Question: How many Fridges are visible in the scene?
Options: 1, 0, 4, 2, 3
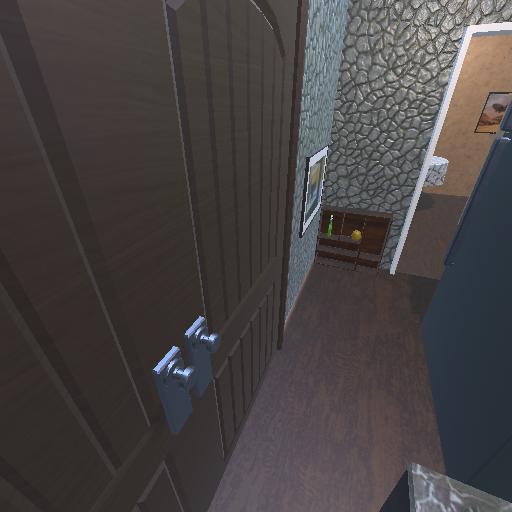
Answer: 1